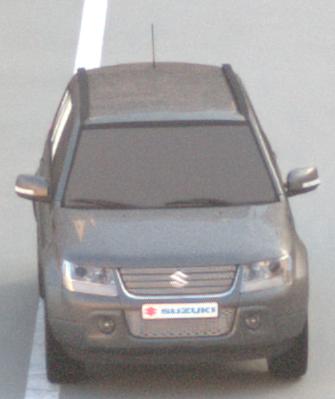
Make: Suzuki
Model: Grand Vitara
Detailed model: Gen. 1 JT
Model produced from: 2009
Model produced until: 2012
Doors: 5
Color: gray
Road condition: dry road
Daytime: sunrise or sunset
Contrast: low contrast